Question: Would you mind helping me to understand how I can handle this dynamic ID?
Here are cases which I have already tried:
'''
driver.findElement(By.xpath("//input[contains(@id,'Username')]")).sendKeys("aaa");
driver.findElement(By.xpath("//input[starts-with(@id,'undefined-undefined-Username-')]")).sendKeys("aaa");
driver.findElement(By.xpath("//*[@type='text']")).sendKeys("aaa");
'''
No way to find that element.

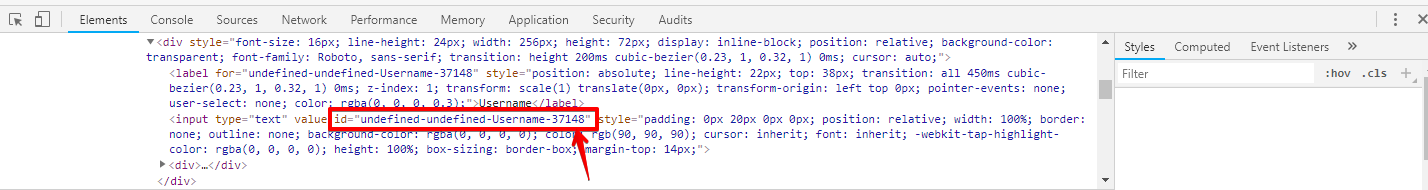
Answer: As per the you have shared the element is a element . To invoke 'click()' on the desired element you can use either of the following solutions:
- 'cssSelector':'''
driver.findElement(By.cssSelector("label[for^='undefined-undefined-Username-']")).sendKeys("aaa");
'''
- 'xpath':'''
driver.findElement(By.xpath("//label[starts-with(@for,'undefined-undefined-Username-')][contains(.,'Username')]")).sendKeys("aaa");
'''
---
## Update
As the element is dynamic you may need to induce for the desired as follows:
- 'cssSelector':'''
new WebDriverWait(driver, 20).until(ExpectedConditions.elementToBeClickable(By.cssSelector("label[for^='undefined-undefined-Username-']"))).sendKeys("aaa");
'''
- 'xpath':'''
new WebDriverWait(driver, 20).until(ExpectedConditions.elementToBeClickable(By.xpath("//label[starts-with(@for,'undefined-undefined-Username-')][contains(.,'Username')]"))).sendKeys("aaa");
'''